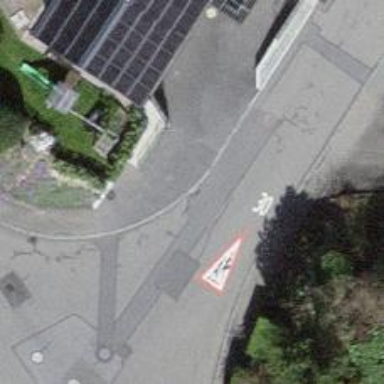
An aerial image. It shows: Kerb serving as barrier.